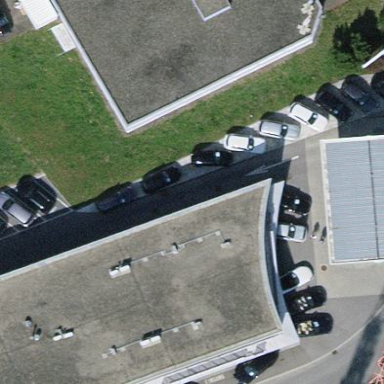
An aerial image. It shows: View of roof of building.